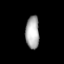
Tissue: lung
Cell type: Epithelial cells
Senescence score: 0.2098
Nuclear area (px): 437
Mean DAPI intensity: 172.281